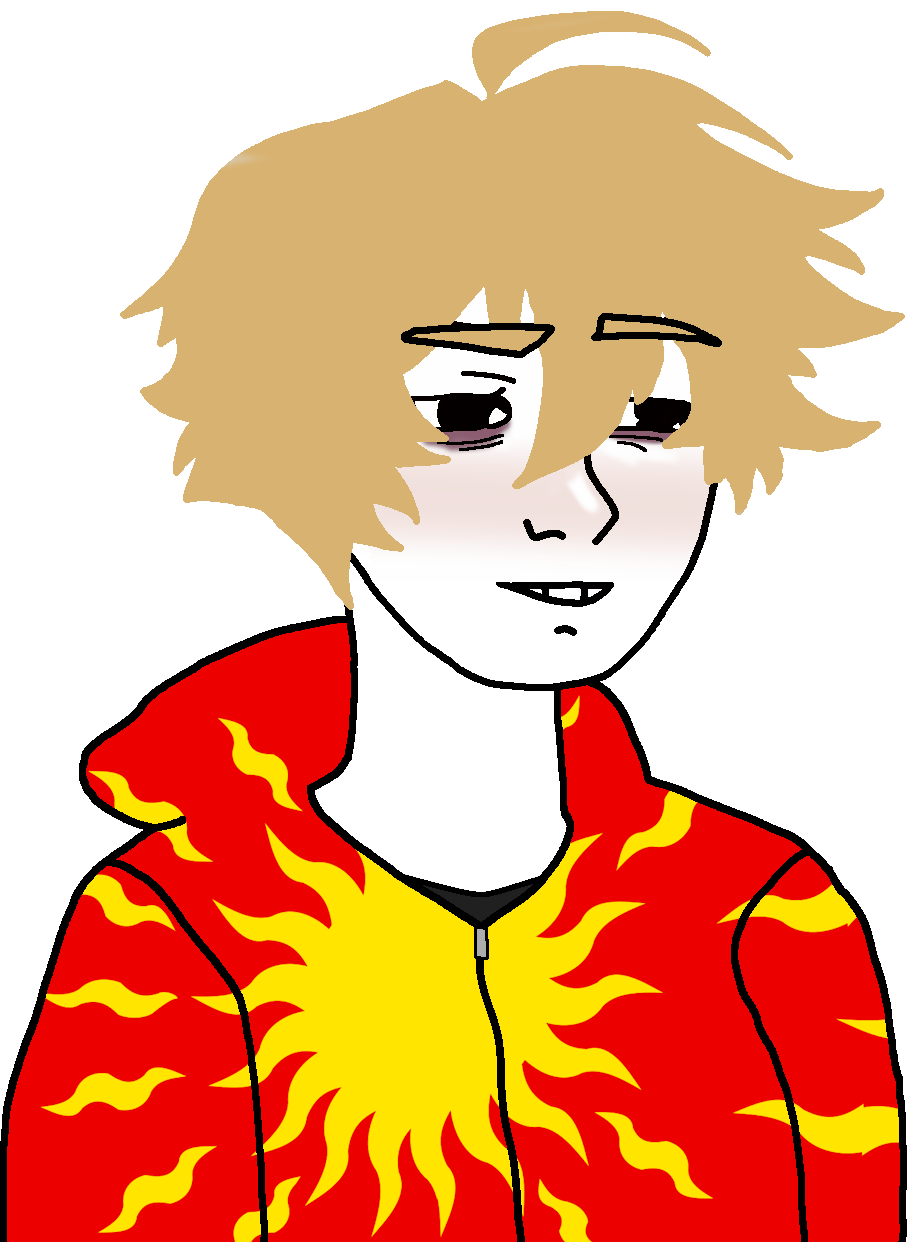
Label: 5_Twinkjak